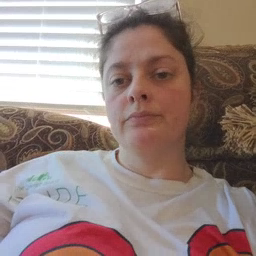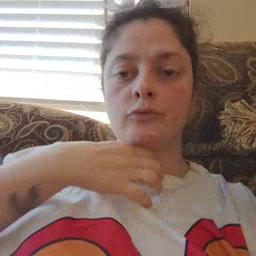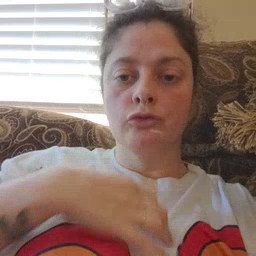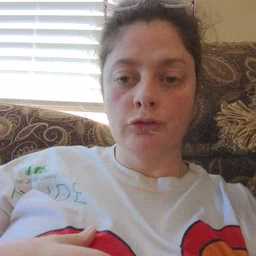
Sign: hungry